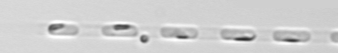
Label: Skeletonema